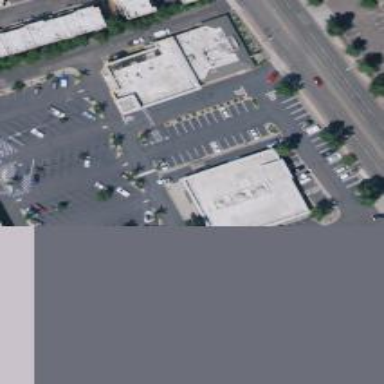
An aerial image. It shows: Post office building.